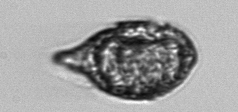
Label: Gyrodinium